Question: What is 'Lock List Size', 'Maximum Lock List Size' and 'Locks Available' in the result of explain using IBM data studio.

I read some sources from IBM but can not understand the complete concept and different between those.
Please tell any resources about these attributes (also others in the attribute pane)
Thanks
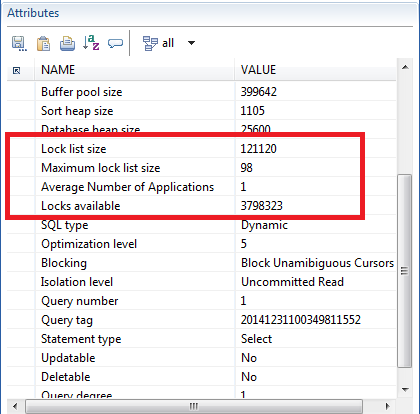
Answer: Thanks to Lennart,
Lock list size is Lock list memory in use (Bytes) (see snapshot).
Maximum lock list size is MAXLOCKS, Percent. of lock lists per application (see db cfg) and Locks available is LOCKLIST, Max storage for lock list (4KB) blocks - Lock list size.